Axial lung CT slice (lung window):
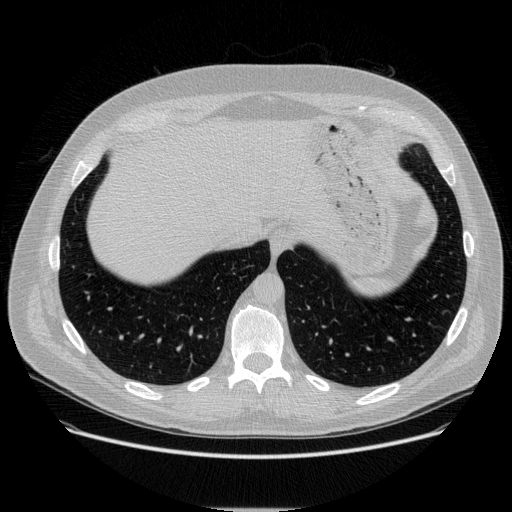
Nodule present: no